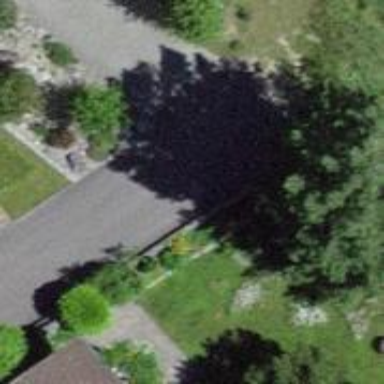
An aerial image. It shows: Residential road with asphalt surface.